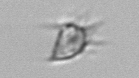
Label: Paratontonia_gracillima